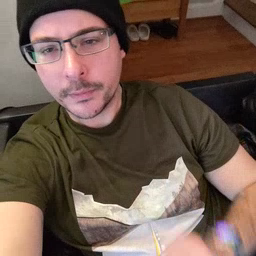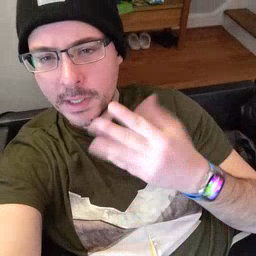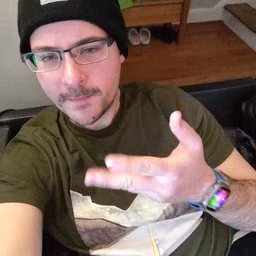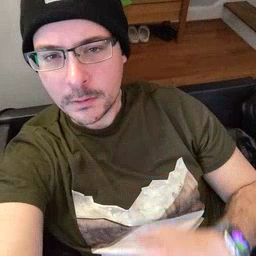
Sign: give